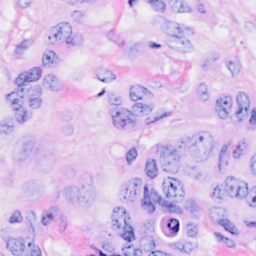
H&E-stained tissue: Breast